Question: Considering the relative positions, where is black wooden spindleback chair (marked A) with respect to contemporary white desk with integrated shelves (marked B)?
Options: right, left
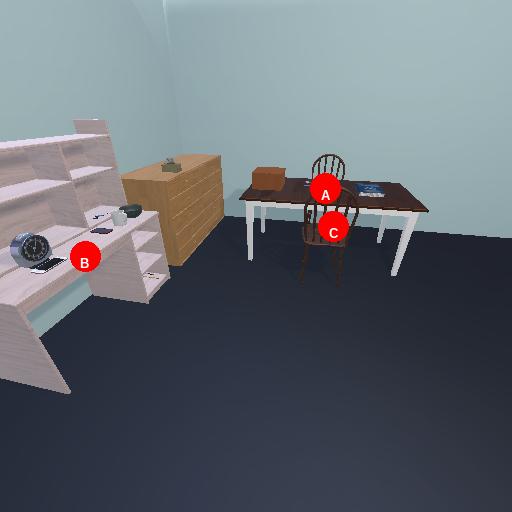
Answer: right